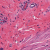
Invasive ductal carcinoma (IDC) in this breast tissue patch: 0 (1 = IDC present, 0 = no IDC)